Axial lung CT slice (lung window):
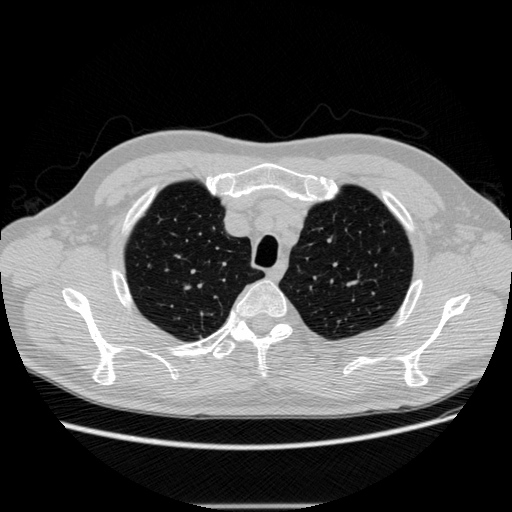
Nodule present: no